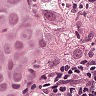
Metastatic tissue present: yes